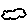
Label: cloud